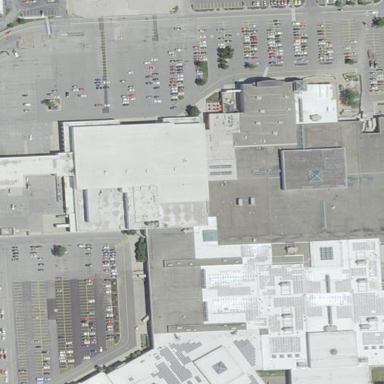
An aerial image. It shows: Retail building that is part of mall.